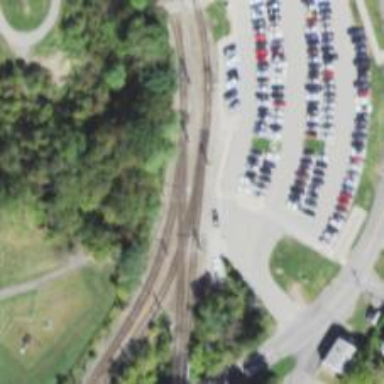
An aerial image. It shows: Railway crossing.